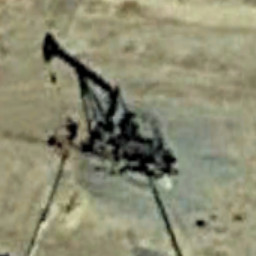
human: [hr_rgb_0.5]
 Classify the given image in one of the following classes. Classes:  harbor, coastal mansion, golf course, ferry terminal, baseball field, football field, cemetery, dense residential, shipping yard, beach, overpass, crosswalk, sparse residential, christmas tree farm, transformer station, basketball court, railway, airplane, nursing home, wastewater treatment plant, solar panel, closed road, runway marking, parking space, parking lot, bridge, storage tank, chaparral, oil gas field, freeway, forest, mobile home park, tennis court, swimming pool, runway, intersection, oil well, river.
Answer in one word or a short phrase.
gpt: oil well